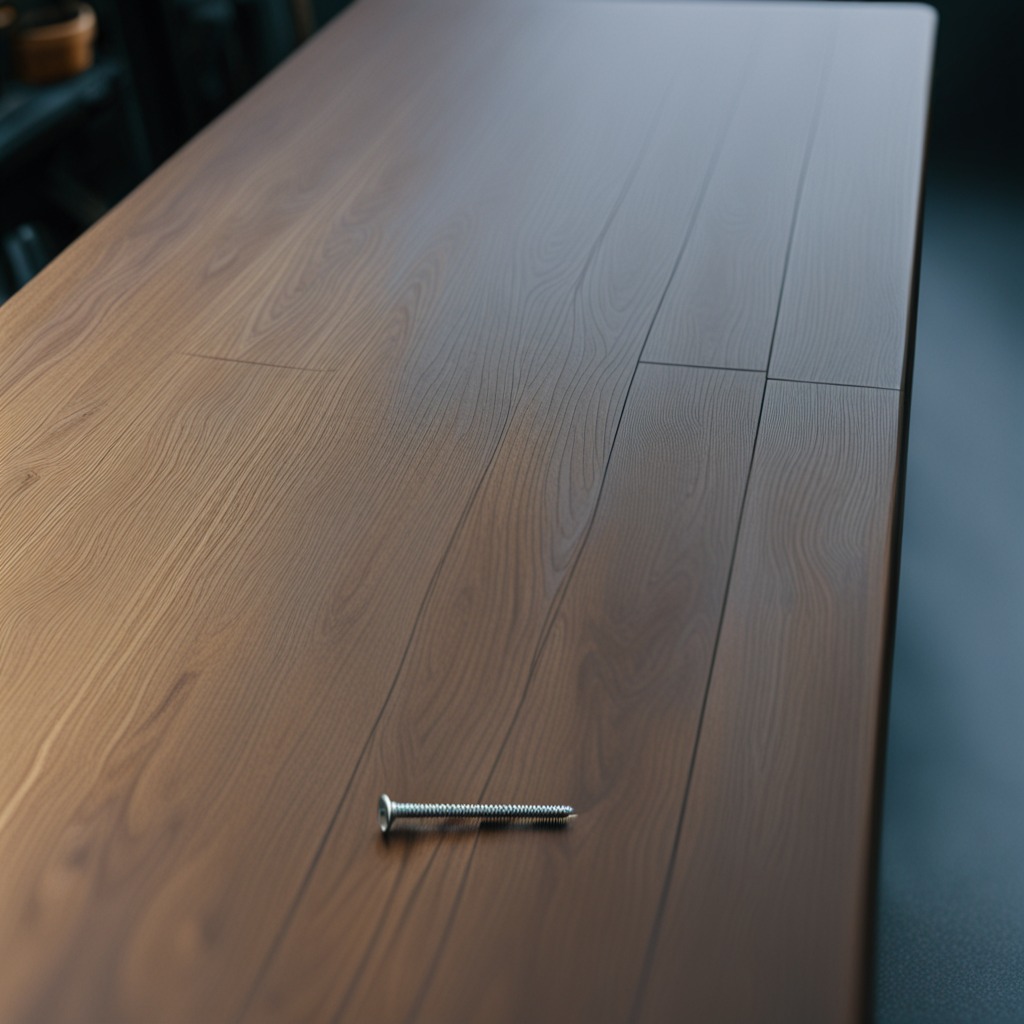
A metal screw lies on the old table.